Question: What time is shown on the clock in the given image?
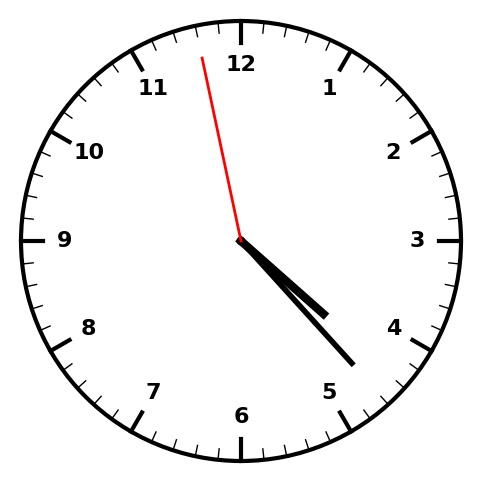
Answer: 04:22:58